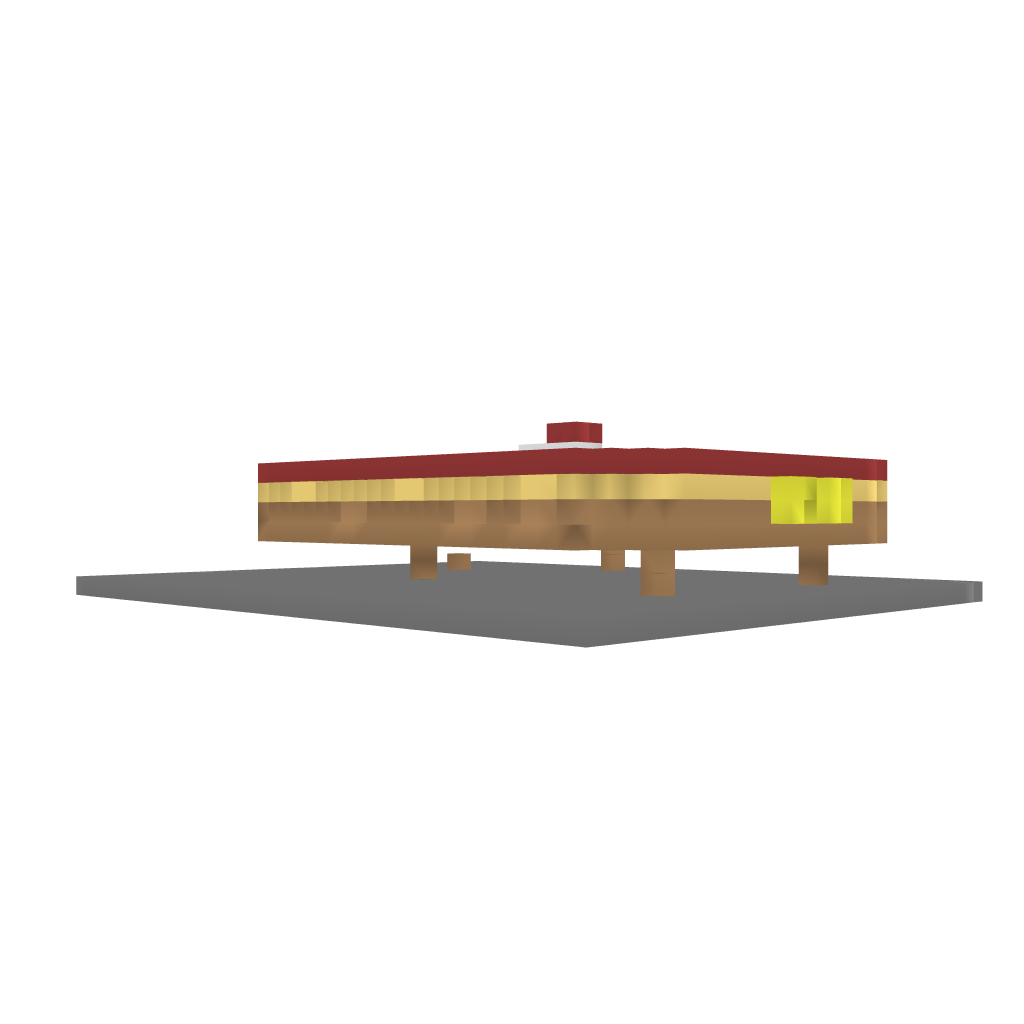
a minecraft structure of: The Ebon Hawke bad low quality